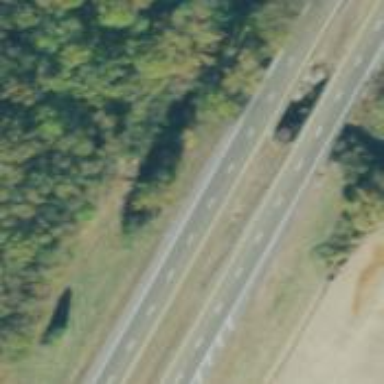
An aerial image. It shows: Asphalt bridge over trunk highway with dual carriageways.